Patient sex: M
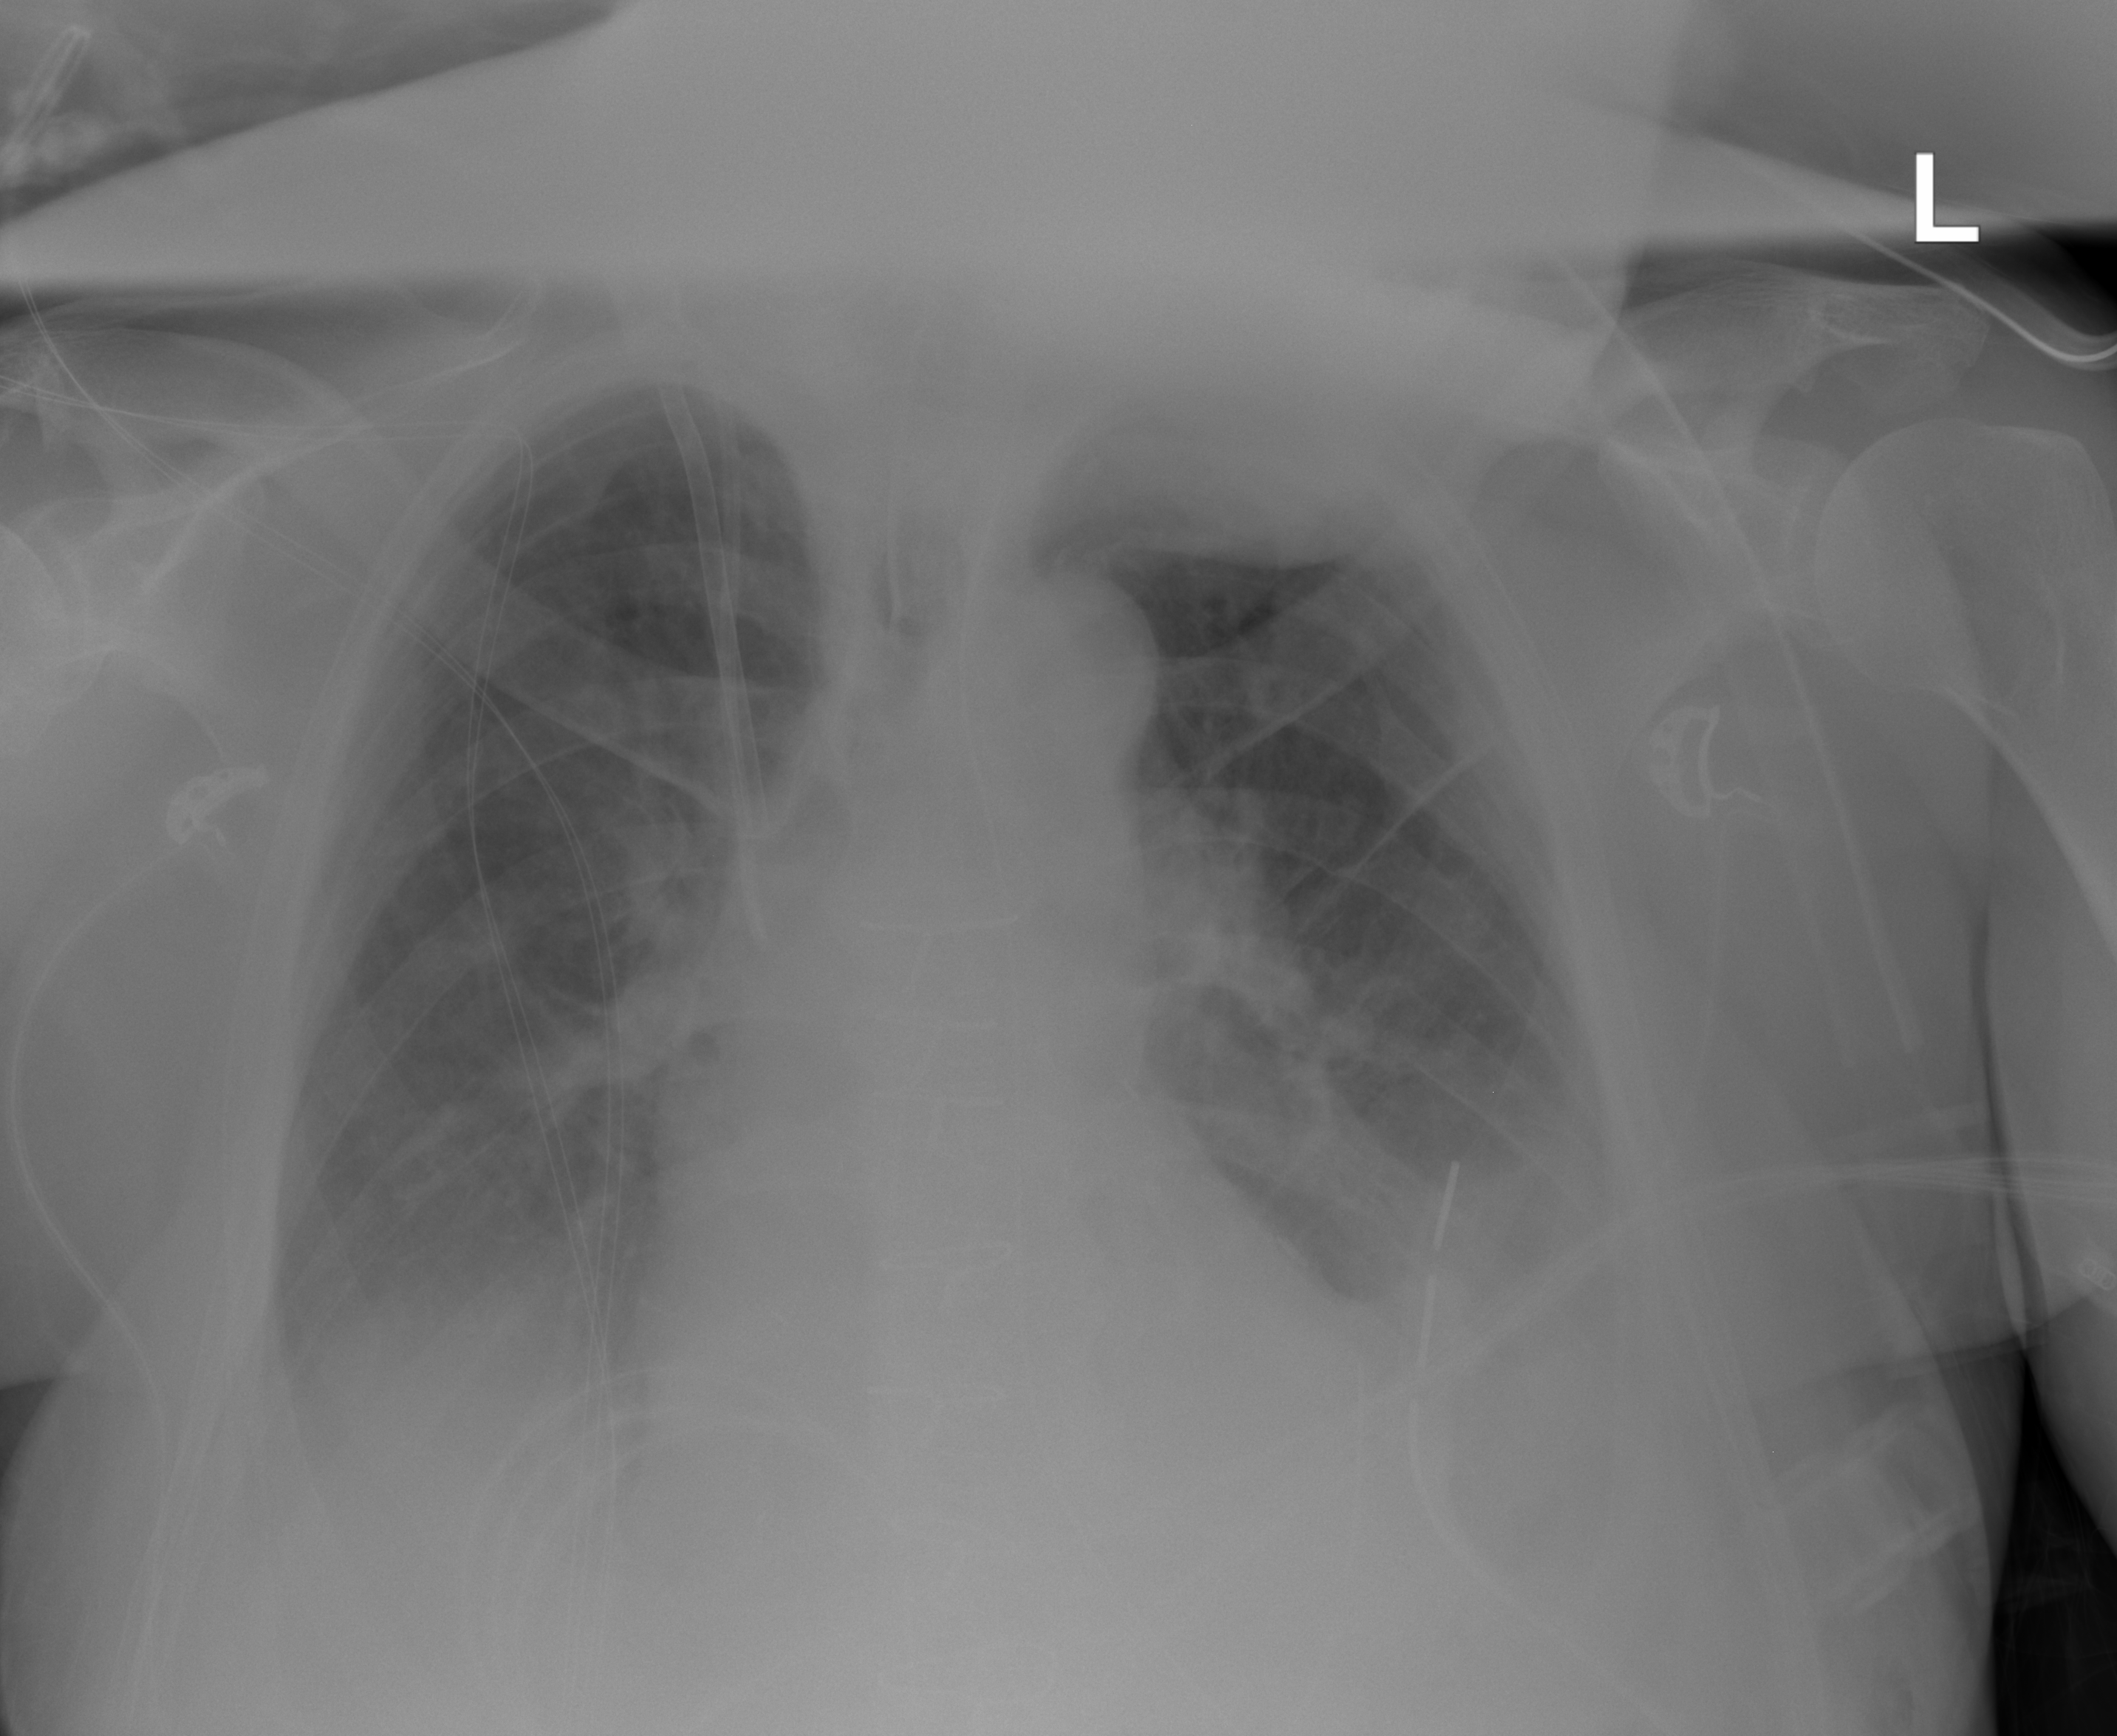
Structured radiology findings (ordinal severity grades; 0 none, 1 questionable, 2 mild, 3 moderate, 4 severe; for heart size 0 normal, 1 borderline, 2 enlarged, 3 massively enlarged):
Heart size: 2
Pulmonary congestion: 2
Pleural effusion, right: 2
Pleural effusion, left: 2
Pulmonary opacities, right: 0
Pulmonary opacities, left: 0
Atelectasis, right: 2
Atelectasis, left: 3